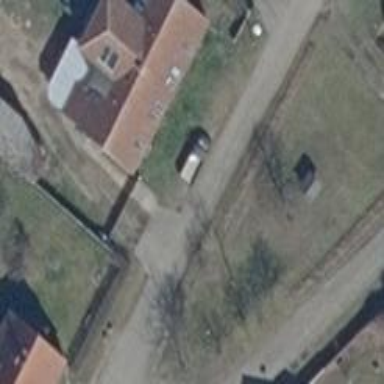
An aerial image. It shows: Simple and straightforward house.